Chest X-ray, AP view. Patient: 53 years old, sex M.
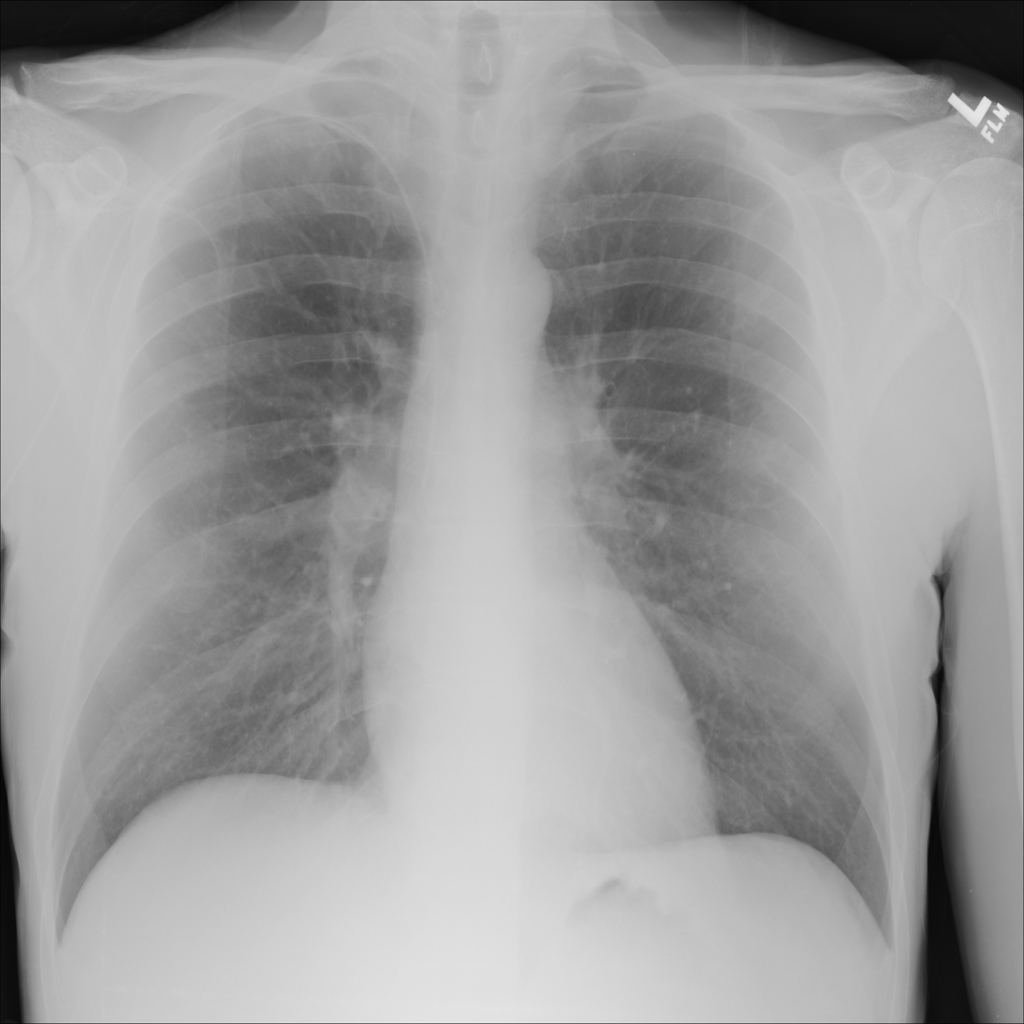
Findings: No Finding